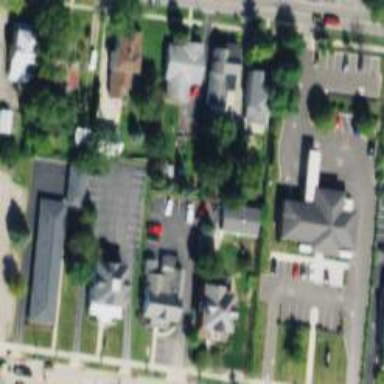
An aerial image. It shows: Neighbourhood with historic district.